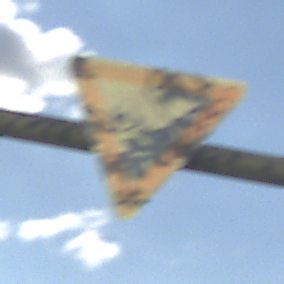
Verkehrszeichen: VorfahrtGewaehren
Umgebung: Outdoor, Nature
Tageszeit: Midday
Wetter: PartlyCloudy
Licht: Natural
Jahreszeit: NotSpecified
Kontrast: LowContrast